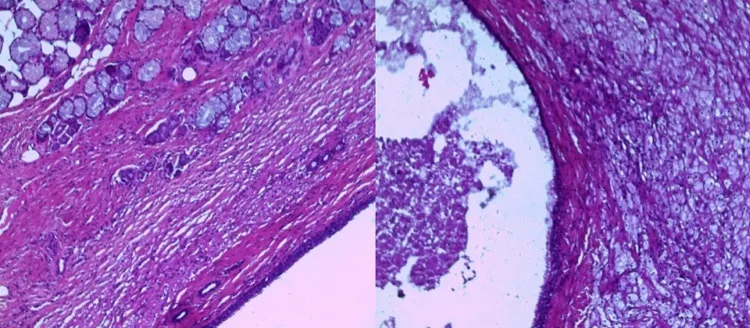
selected histology images demonstrate teratoma with post chemotherapy necrosis.
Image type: pathology (h&e)